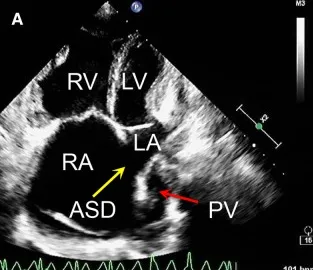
Transthoracic echocardiography preoperatively revealed that a right to left atrial septal shunt was detected with the diameter of around 40 mm.
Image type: radiology (ultrasound)